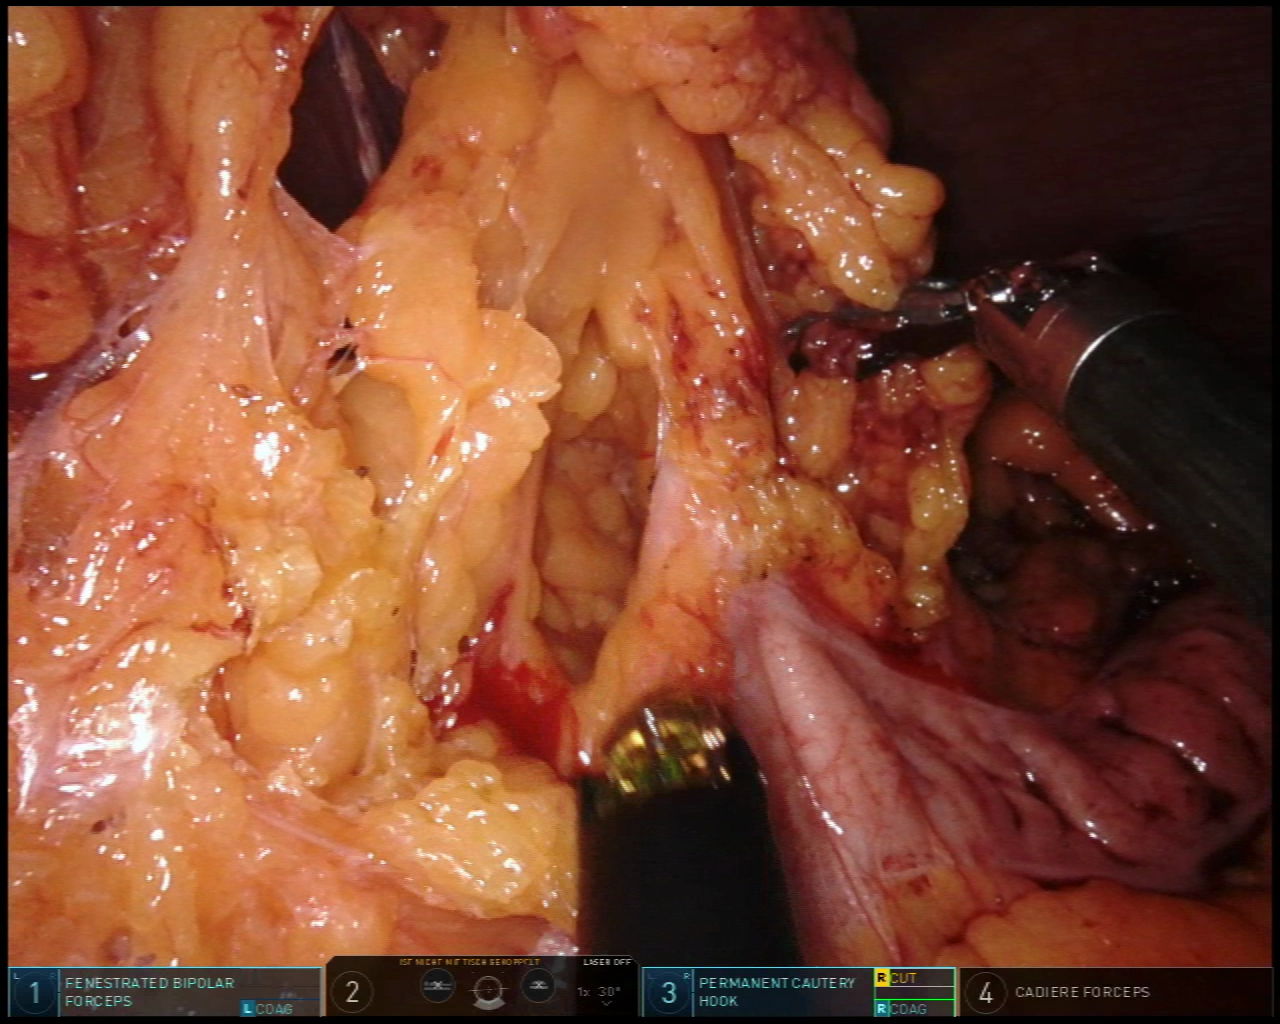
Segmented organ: colon
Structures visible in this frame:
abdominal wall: yes
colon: yes
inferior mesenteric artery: no
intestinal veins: no
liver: no
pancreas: no
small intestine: no
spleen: no
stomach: no
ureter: no
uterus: no
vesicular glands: no